Question: This is how I define my datetime picker
'''
$('.datetimepicker').datetimepicker({
dateFormat: 'y-m-d',
timeFormat: 'hⓂ️s'
});
'''
HTML:
'''
<div class="branch">
<h2>Branch 1</h2>
<input id="from" class="datetimepicker" type="text" name="from"/>
<input id="to" class="datetimepicker" type="text" name="to"/>
</div>
<div class="branch">
<h2>Branch 2</h2>
<input id="from" class="datetimepicker" type="text" name="from"/>
<input id="to" class="datetimepicker" type="text" name="to"/>
</div>
'''
This works for the fields in branch 1. Have a look at the following picture:

The top two fields get their date correctly. But when I focus the bottom input field and set a date, not the bottom field is set but the top field. This is wrong, the bottom field should get the date.
I cannot access each input field by id because the input field is created dynamically and there are many of them. Any ideas what is wrong here?
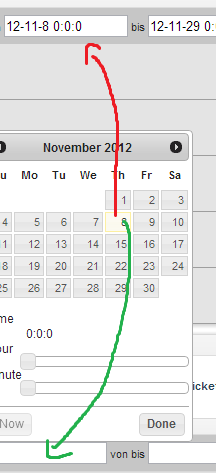
Answer: You should not use the same id on an html element more than one time at the same page. Look at your '<input id="from" ...' and '<input id="to" ...'
'''
<div class="branch">
<h2>Branch 1</h2>
<input id="from_1" class="datetimepicker" type="text" name="from"/>
<input id="to_1" class="datetimepicker" type="text" name="to"/>
</div>
<div class="branch">
<h2>Branch 2</h2>
<input id="from_2" class="datetimepicker" type="text" name="from"/>
<input id="to_2" class="datetimepicker" type="text" name="to"/>
</div>
'''
This should fix your datepicker issue.